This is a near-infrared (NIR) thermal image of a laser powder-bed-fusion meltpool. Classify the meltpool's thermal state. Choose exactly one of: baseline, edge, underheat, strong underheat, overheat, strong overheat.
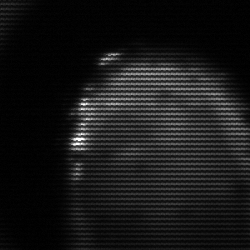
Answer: edge